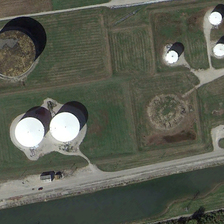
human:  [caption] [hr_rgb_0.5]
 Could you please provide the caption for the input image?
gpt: a river with black water through the land while many dark green plants in side .

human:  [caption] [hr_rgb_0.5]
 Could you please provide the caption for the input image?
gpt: two big storagetanks on one side and three little storagetanks on the other side of the site .

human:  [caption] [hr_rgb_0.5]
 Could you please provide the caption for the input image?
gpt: five storagetanks with sparse light green plants surrounded .

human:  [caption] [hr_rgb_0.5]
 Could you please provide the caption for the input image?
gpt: some white storagetanks with conical roof in it .

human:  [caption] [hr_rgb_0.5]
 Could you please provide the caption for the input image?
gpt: several storage tanks are next to a river .